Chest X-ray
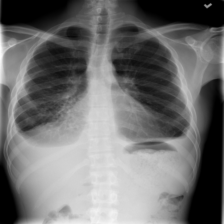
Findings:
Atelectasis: negative
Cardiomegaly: negative
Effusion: positive
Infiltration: positive
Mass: negative
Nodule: negative
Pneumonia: negative
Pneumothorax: negative
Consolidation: negative
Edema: negative
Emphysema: negative
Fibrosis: negative
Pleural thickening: negative
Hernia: negative